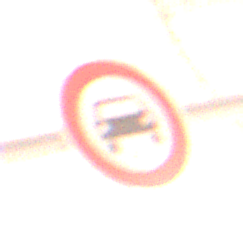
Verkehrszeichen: VerbotKraftwagen
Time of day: Night
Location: Outdoor (Urban)
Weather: Overcast
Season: Winter
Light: Artificial